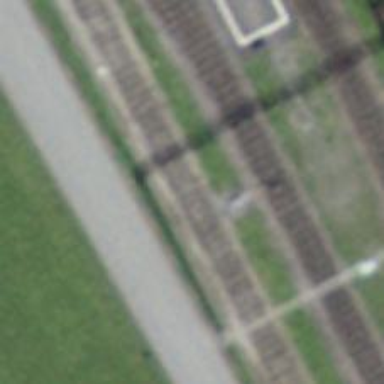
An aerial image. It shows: Narrow-gauge railway siding with electrified contact lines. It has one track.